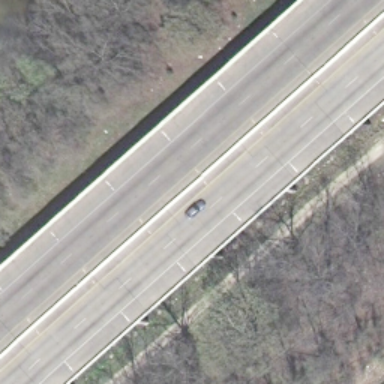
There are two straight freeways closed to each other and some plants beside the roads .